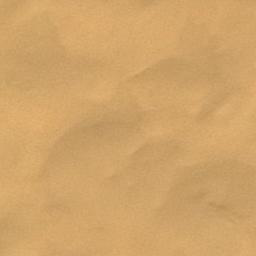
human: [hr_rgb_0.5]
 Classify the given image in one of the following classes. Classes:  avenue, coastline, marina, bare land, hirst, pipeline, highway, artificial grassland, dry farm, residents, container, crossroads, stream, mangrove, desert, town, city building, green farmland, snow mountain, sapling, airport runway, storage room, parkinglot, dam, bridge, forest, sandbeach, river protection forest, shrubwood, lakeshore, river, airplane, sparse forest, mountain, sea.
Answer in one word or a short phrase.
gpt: desert